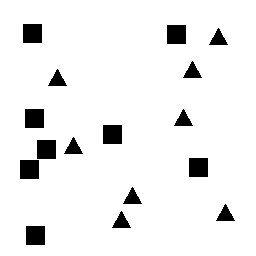
Squares: 8
Triangles: 8
Stars: 0
Total shapes: 16